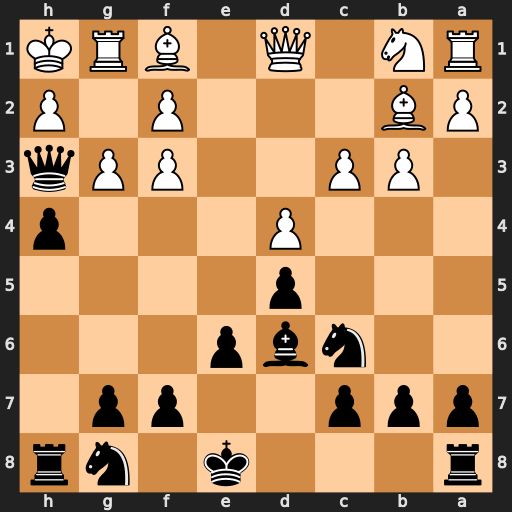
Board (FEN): r3k1nr/ppp2pp1/2nbp3/3p4/3P3p/1PP2PPq/PB3P1P/RN1Q1BRK
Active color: b
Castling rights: kq
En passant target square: -
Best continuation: Qxh2+ Kxh2 hxg3+ Kg2 Rh2#